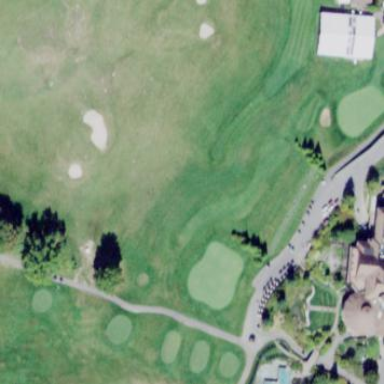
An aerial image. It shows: Grass area designated as golf tee.